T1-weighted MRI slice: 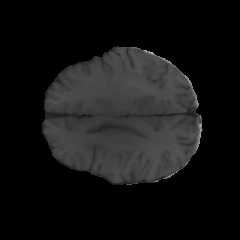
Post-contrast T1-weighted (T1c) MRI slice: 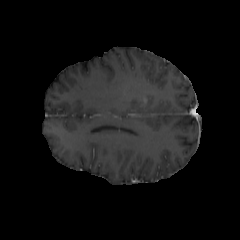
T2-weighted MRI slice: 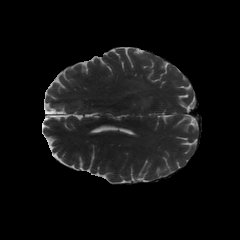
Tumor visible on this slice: yes